Question: I want to draw graphics (shapes) onto the panel to the top left. The shape will be drawn depending on the shape chosen and the value given by the track bar. The track bar values aren't specific i.e aren't pixels or millimeters, so basically when the track bar increases in number the shape should get larger.

This is the my main code. Other classes such as Circle, Square and Triangle also exist.
'''
public partial class drawShape : Form
{
Graphics drawArea;
public decimal area;
double myBoundary = 0;
double myArea = 0;
public double length = 100;
public drawShape()
{
InitializeComponent();
drawArea = pnlDrawArea.CreateGraphics();
}
public void updateShape()
{
if(rbCircle.Checked)
{
drawCircle();
}
if(rbSquare.Checked)
{
drawSquare();
}
if(rbTriangle.Checked)
{
drawTriangle();
}
if(rb2DecimalPlaces.Checked)
{
lblBoundaryLength.Text = myBoundary.ToString("#,0.00");
lblAreaResult.Text = myArea.ToString("#,0.00");
}
if(rb3DecimalPlaces.Checked)
{
lblBoundaryLength.Text = myBoundary.ToString("#,0.000");
lblAreaResult.Text = myArea.ToString("#,0.000");
}
if(rb4DecimalPlaces.Checked)
{
lblBoundaryLength.Text = myBoundary.ToString("#,0.0000");
lblAreaResult.Text = myArea.ToString("#,0.0000");
}
}
public void drawCircle()
{
Circle myCircle = new Circle(length);
myArea = myCircle.GetArea(length);
myBoundary = myCircle.GetCircumference();
lblAreaResult.Text = myArea.ToString();
lblBoundaryLength.Text = myBoundary.ToString();
}
public void drawSquare()
{
Square mySquare = new Square(length);
myArea = mySquare.GetArea();
myBoundary = mySquare.GetBoundLength(length);
lblAreaResult.Text = myArea.ToString();
lblBoundaryLength.Text = myBoundary.ToString();
}
public void drawTriangle()
{
Triangle myTriangle = new Triangle(length);
myArea = myTriangle.GetArea();
myBoundary = myTriangle.GetBoundLength();
lblAreaResult.Text = myArea.ToString();
lblBoundaryLength.Text = myBoundary.ToString();
}
'''
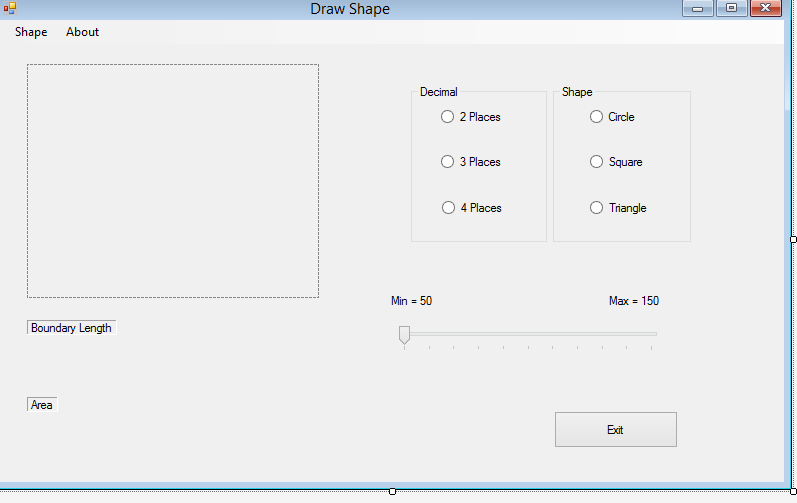
Answer: You should use the 'Panel''s 'Paint' event like this:
'''
private void pnlDrawArea_Paint(object sender, PaintEventArgs e)
{
int offset = 20;
Rectangle bounding = new Rectangle(offset, offset,
(int)myBoundary.Value, (int)myBoundary.Value);
if (rbSquare.Checked)
{
e.Graphics.DrawRectangle(Pens.Red, bounding);
}
else if (rbCircle.Checked)
{
e.Graphics.DrawEllipse(Pens.Red, bounding);
}
// else if...
}
'''
and in your 'updateShape' simply call the 'Paint' event by coding: 'pnlDrawArea.Invalidate();'
For the triangle you will
- 'DrawLines'- 'Points'-
Don't forget to hook up the 'Paint' event!!